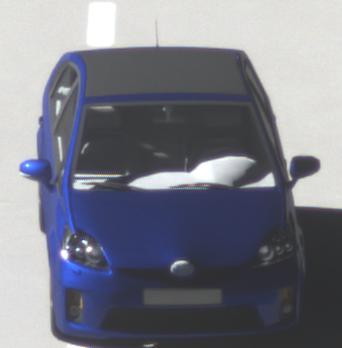
Make: Toyota
Model: Prius 1.5 Hybrid
Detailed model: Prius (HW2)
Model produced from: 2006/03
Model produced until: 2009/06
Doors: 5
Color: blue
Road condition: dry road
Daytime: morning or afternoon
Contrast: high contrast